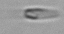
Label: flagellate_morphotype3